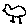
Label: bird